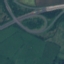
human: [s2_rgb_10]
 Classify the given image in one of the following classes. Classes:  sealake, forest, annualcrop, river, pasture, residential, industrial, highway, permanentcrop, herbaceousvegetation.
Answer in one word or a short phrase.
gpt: Highway